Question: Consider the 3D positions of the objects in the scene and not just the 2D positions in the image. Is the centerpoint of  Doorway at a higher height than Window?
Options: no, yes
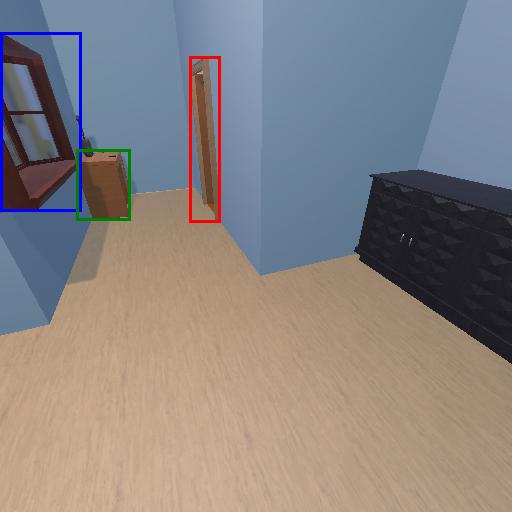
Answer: no